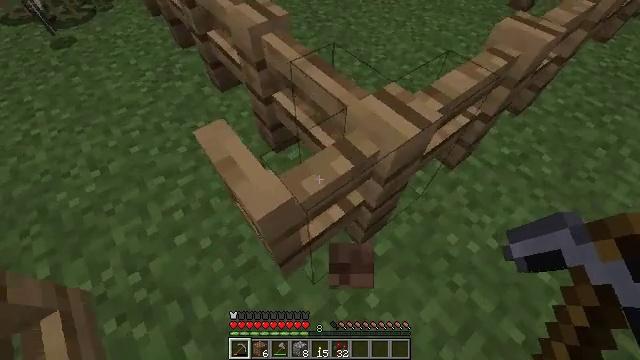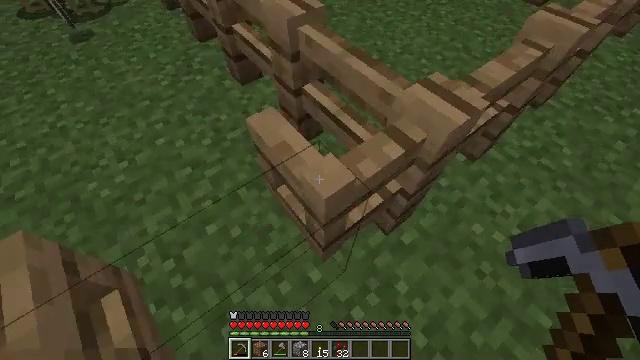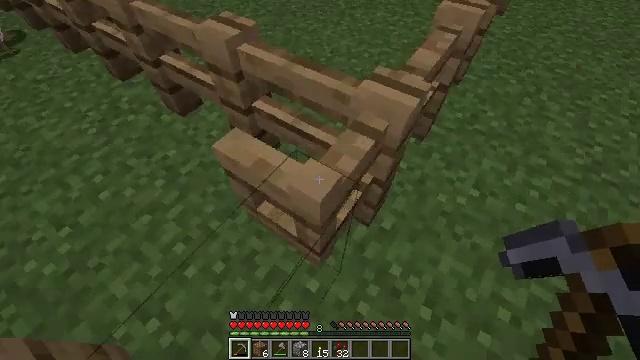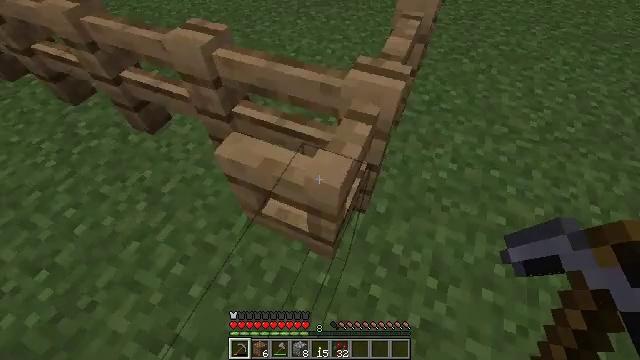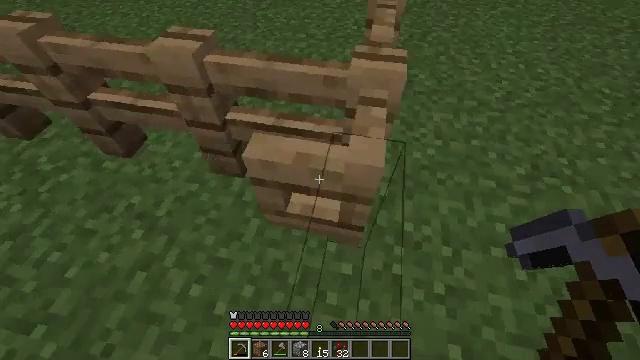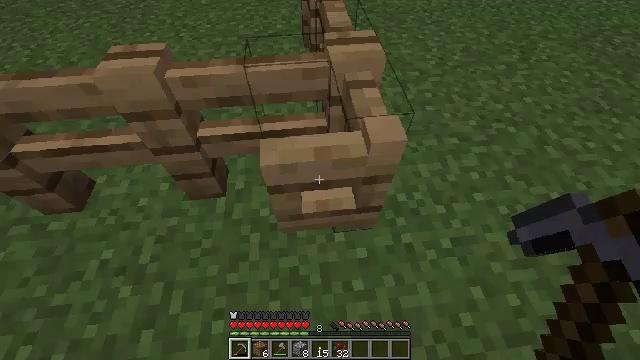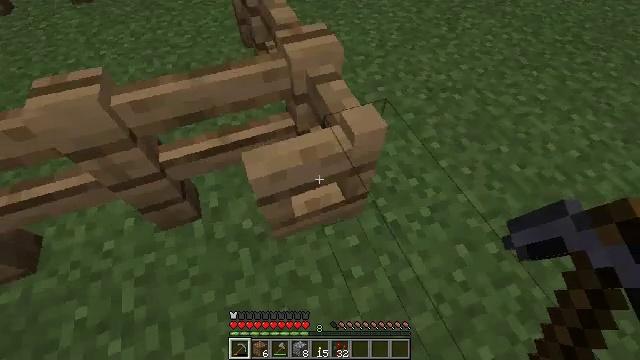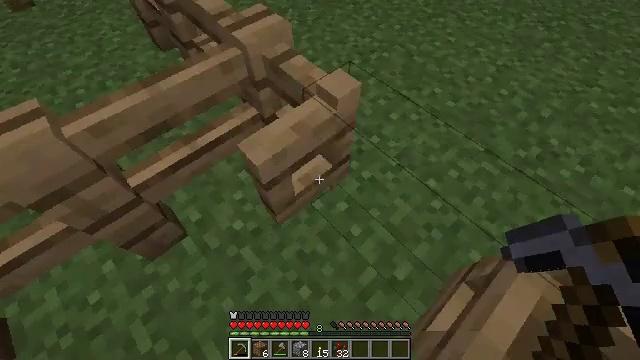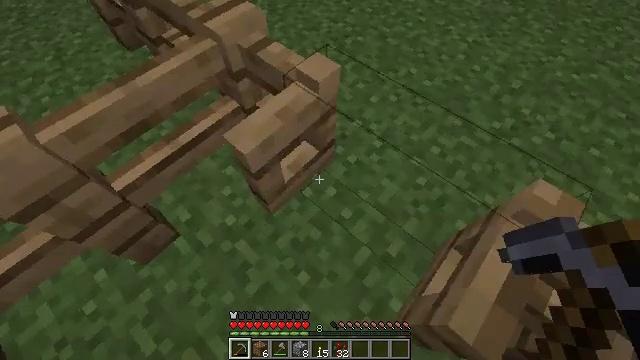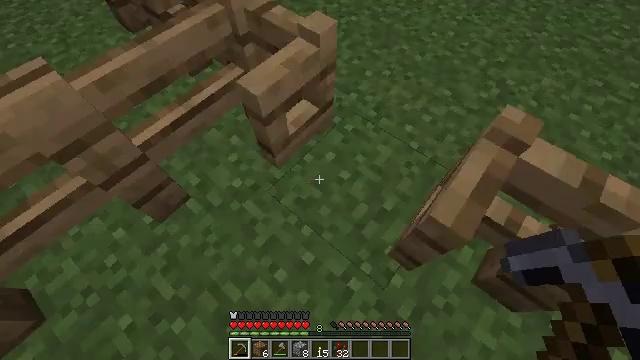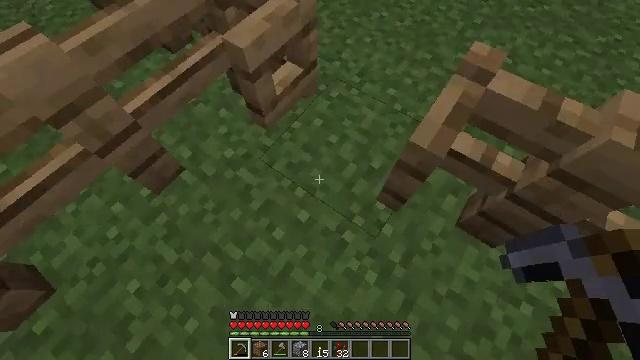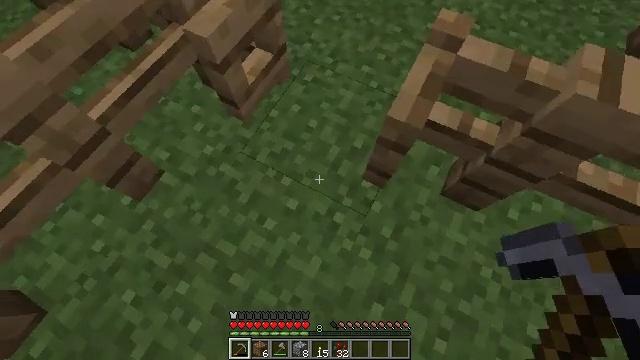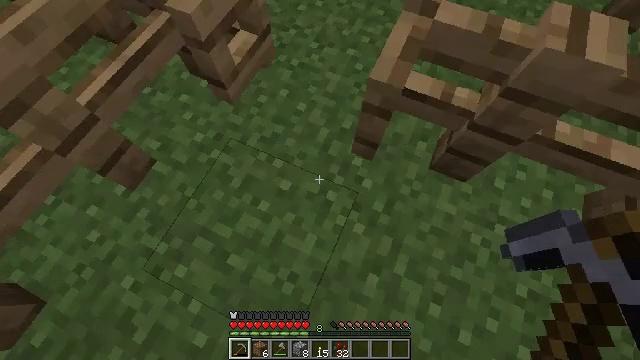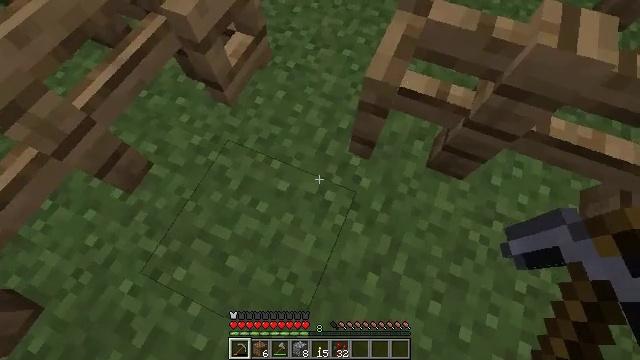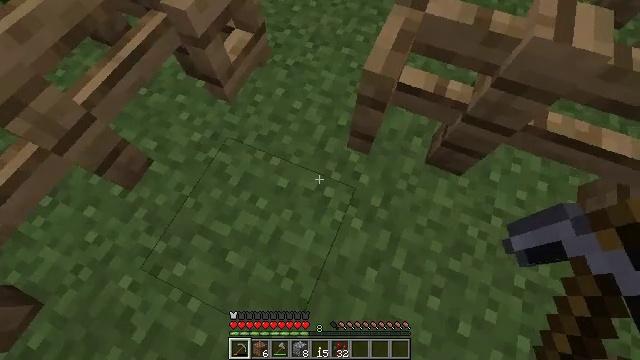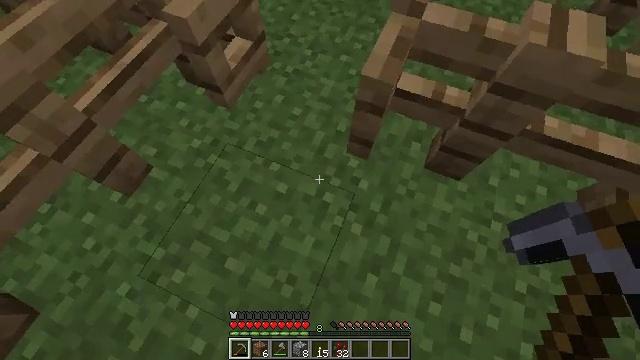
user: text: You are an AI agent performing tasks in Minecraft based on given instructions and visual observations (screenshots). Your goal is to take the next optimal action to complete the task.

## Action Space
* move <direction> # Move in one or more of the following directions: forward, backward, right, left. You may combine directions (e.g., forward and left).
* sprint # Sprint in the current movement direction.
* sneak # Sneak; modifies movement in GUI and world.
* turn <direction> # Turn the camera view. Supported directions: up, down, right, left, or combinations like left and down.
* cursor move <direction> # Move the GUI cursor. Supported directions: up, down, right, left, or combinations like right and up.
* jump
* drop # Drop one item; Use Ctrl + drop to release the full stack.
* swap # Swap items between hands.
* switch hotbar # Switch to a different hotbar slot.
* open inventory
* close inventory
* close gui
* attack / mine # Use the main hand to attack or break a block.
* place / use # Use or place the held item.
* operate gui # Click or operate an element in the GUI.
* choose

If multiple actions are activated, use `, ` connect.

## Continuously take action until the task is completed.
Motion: motion action
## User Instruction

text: Make a shield with iron ingot and wooden planks.
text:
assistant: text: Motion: move left
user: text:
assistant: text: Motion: move left, turn right and up
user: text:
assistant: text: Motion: move left, turn right
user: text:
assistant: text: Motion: move left, turn right
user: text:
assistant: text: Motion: move left, turn right
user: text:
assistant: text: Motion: move left, turn right and down
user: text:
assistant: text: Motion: move back, turn right and down
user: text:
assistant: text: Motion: move back, turn right and down
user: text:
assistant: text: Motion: move back, turn right
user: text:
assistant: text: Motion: turn right and down
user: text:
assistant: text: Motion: turn right and down
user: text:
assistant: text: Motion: turn right, use / place
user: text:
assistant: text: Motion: turn right, use / place
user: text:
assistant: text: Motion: use / place
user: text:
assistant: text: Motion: turn up
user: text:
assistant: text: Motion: turn left and up
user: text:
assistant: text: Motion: turn left and up
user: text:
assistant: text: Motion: turn left and up
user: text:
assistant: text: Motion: no_op
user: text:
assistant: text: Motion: use / place
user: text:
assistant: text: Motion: use / place
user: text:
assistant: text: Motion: use / place
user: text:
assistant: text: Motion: use / place
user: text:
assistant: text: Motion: turn left and up
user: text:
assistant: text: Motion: turn left and up
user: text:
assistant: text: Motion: turn left
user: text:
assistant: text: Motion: turn left and up
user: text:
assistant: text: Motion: move forward and move left, turn right and up
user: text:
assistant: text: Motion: move forward and move left, turn right and up
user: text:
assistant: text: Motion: move forward and move left